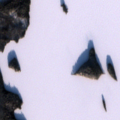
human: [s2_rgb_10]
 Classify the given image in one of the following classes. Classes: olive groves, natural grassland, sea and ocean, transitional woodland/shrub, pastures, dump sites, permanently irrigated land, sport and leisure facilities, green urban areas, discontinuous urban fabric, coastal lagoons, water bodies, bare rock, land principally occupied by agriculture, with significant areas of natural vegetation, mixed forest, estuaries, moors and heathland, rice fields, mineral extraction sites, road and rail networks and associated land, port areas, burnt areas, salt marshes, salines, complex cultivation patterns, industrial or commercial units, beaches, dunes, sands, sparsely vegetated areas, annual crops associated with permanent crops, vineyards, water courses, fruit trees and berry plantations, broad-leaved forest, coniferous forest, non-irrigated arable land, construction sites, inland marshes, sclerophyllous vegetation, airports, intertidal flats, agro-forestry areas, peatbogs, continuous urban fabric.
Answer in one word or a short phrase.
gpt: coniferous forest, water bodies